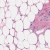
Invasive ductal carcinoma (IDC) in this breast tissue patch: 0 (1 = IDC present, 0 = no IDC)